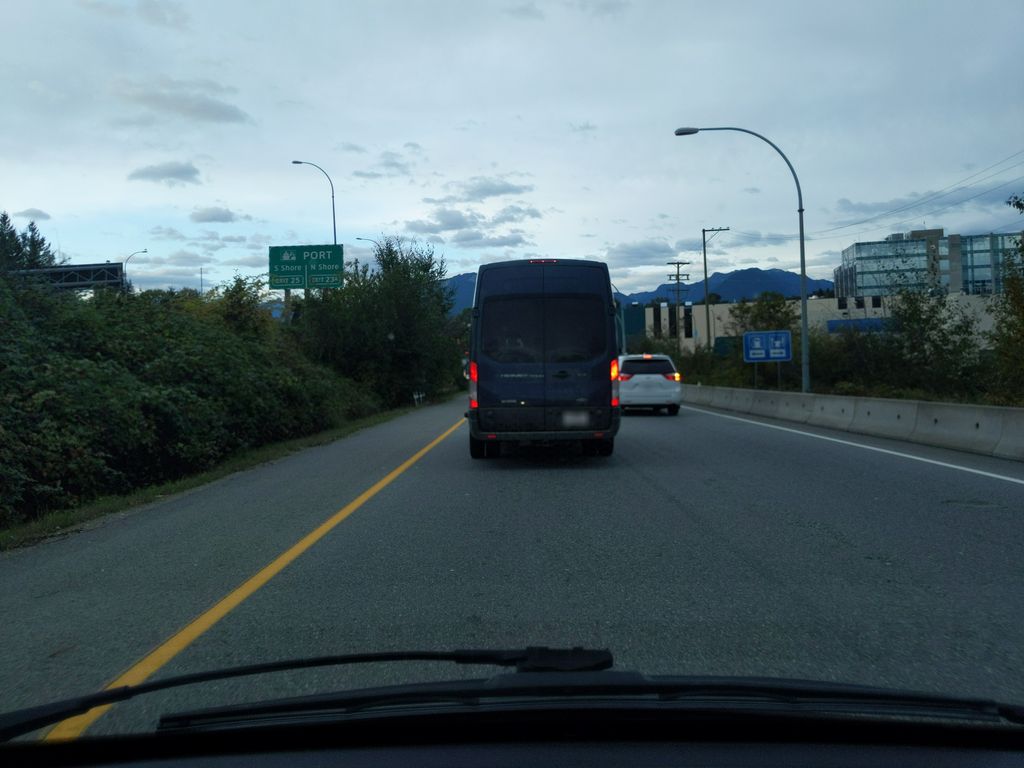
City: vancouver